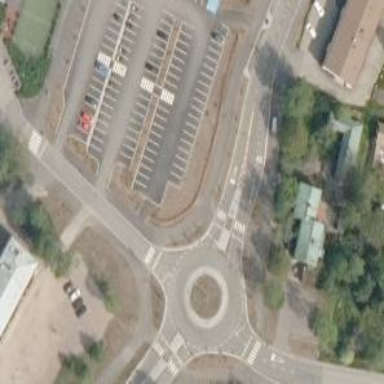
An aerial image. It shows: Tertiary road that leads to roundabout.